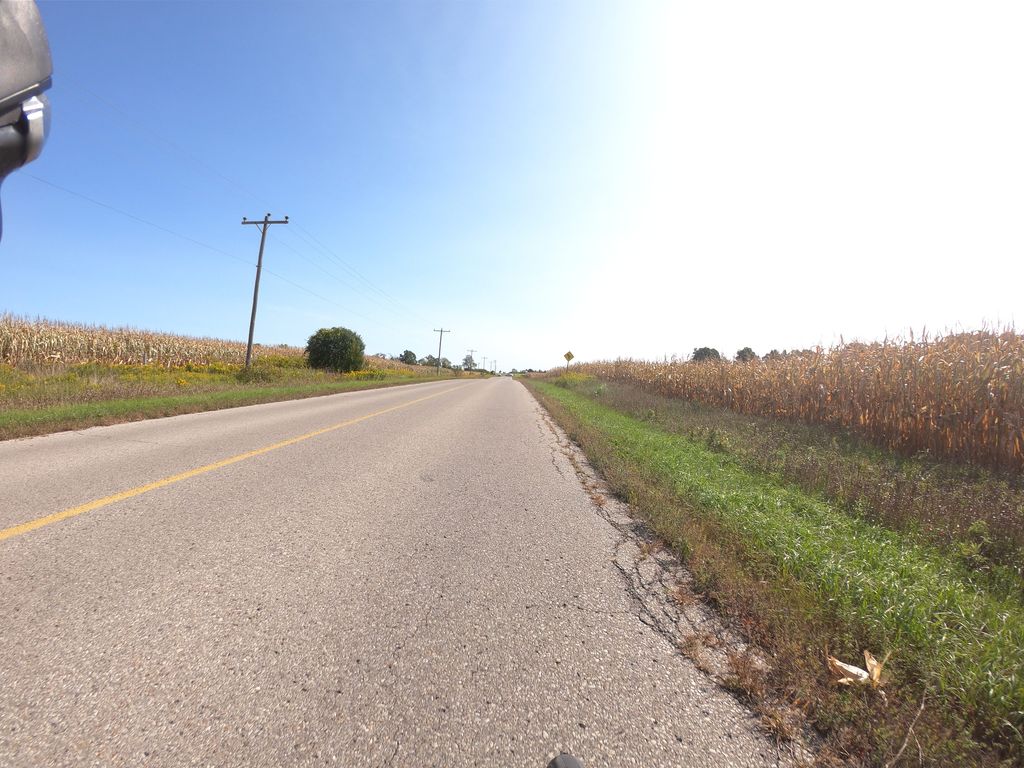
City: kitchener-waterloo